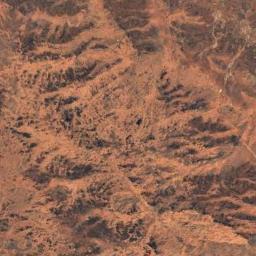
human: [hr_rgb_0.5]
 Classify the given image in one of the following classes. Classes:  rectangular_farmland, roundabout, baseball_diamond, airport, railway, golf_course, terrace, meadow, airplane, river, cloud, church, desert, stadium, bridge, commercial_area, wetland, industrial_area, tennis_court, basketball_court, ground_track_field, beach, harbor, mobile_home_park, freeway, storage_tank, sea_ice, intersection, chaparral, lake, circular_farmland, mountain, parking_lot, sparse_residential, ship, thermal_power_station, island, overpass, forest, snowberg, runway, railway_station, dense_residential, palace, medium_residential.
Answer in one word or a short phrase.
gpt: desert